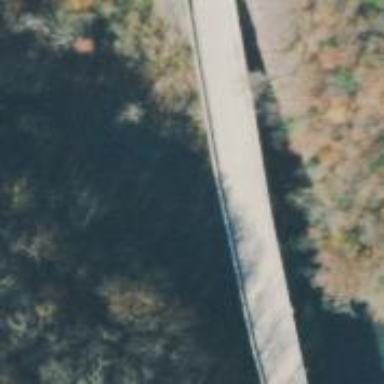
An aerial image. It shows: Primary highway crossing over bridge.